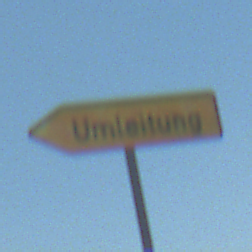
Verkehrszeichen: UmleitungswegweiserLinksweisend
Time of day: Midday
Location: Outdoor (Nature)
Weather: Clear
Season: NotSpecified
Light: Natural